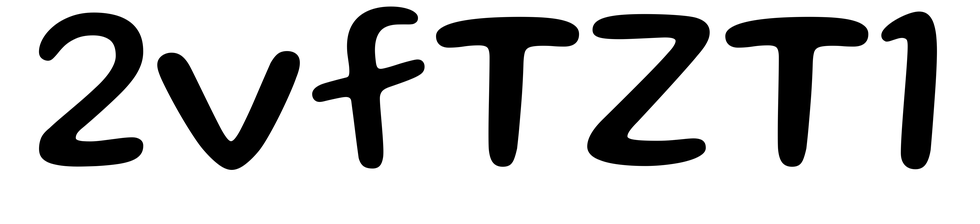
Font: Gluten_Regular